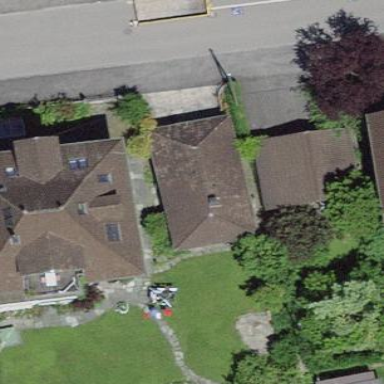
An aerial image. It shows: Group of garages.